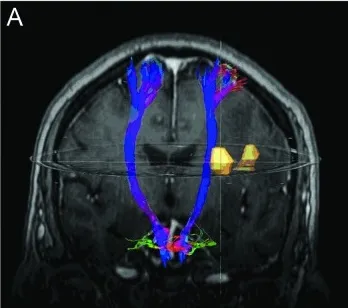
BrainLAB planning software was used to reconstruct the corticospinal tracts (CST) and reveal the three-dimensional (3D) anatomical association between the CST and the brain lesions, according to the 18F-fluorodeoxyglucose-positron emission tomography (PET) and contrast-enhanced magnetic resonance imaging (MRI) fusion images. (A) MRI-diffusion tensor imaging (DTI) fusion image revealing the 3D association between the lesion and the CST.
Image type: radiology (mri)